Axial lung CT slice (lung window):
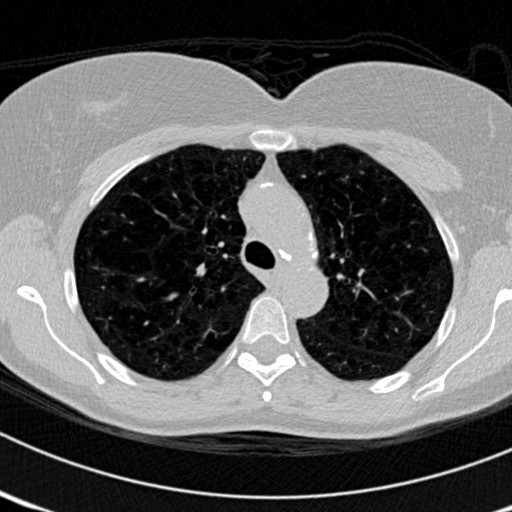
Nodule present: no